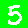
Digit: 5